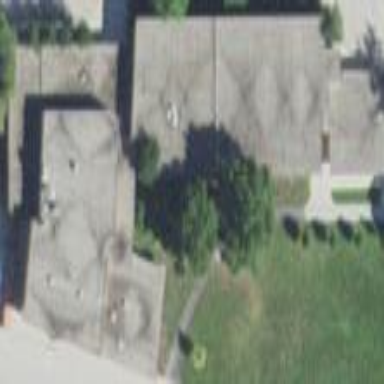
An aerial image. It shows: School building.